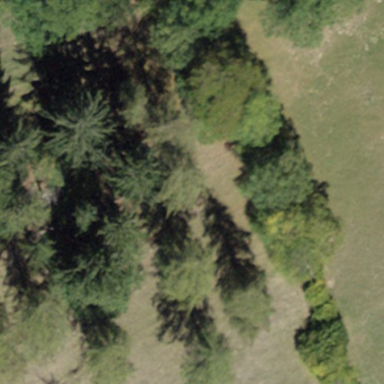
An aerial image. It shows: Forest area.